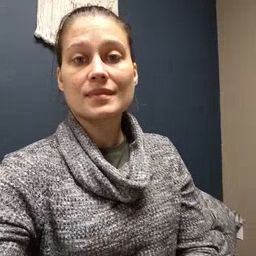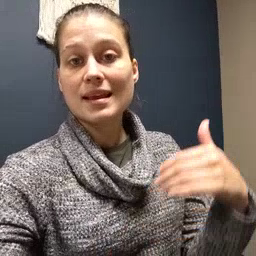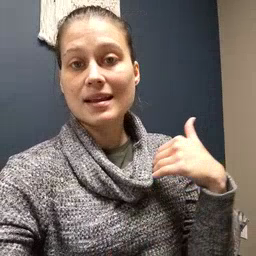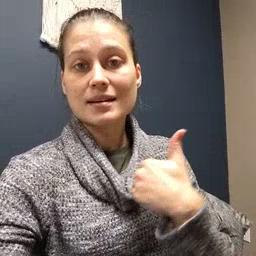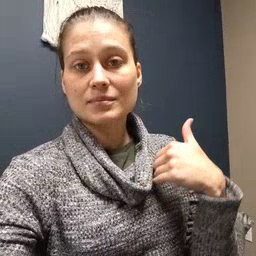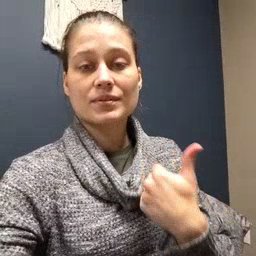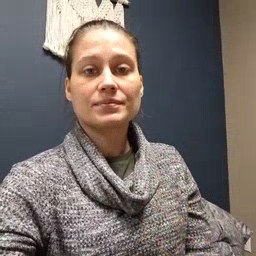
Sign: animal